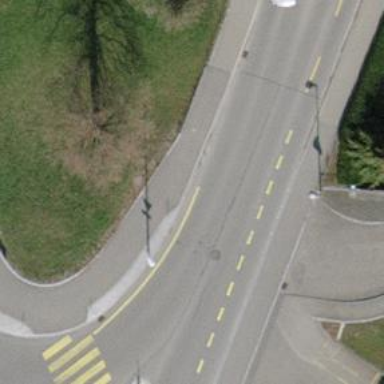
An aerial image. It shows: Bus stop equipped with public transport stop position.